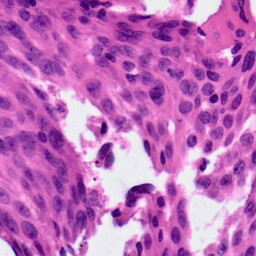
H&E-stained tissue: Ovarian